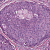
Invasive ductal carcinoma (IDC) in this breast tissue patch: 0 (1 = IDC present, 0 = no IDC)